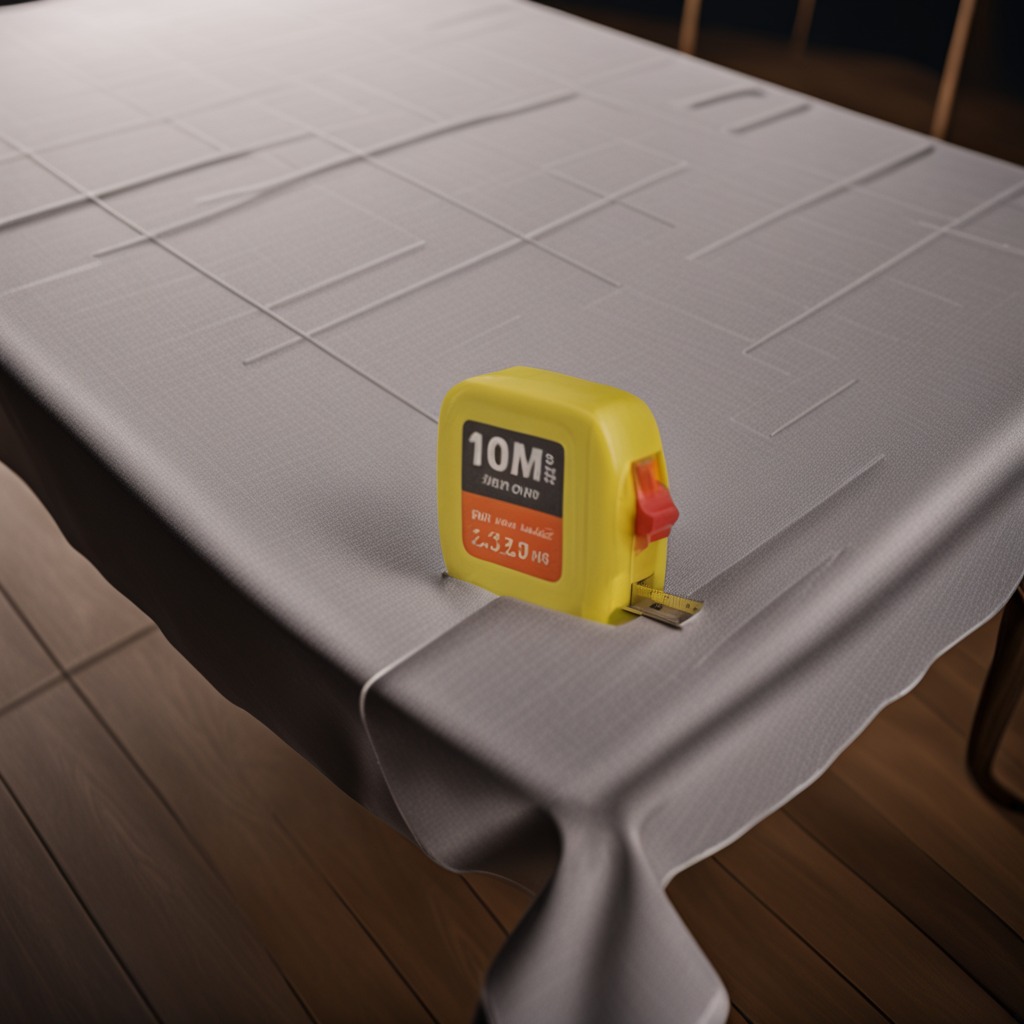
A measuring tape lies on the wooden table.